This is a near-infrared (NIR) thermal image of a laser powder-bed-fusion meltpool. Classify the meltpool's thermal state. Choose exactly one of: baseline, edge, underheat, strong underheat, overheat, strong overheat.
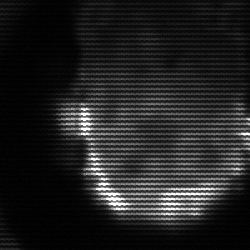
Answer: baseline